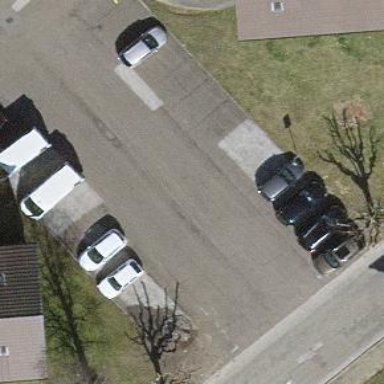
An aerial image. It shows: Parking area with surface.